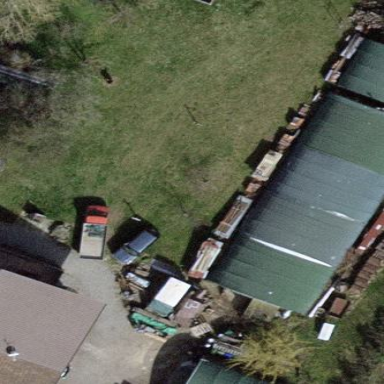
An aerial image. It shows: Greenhouse.